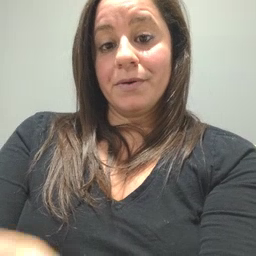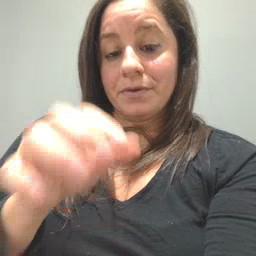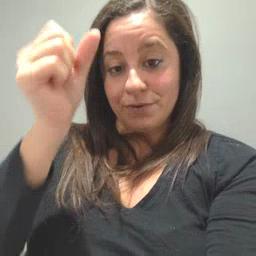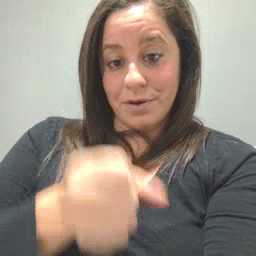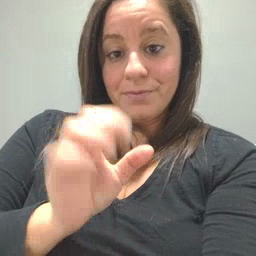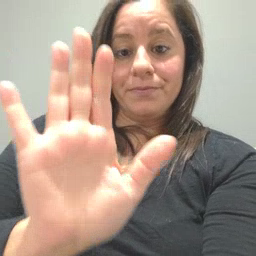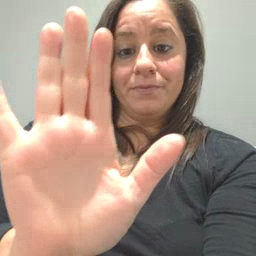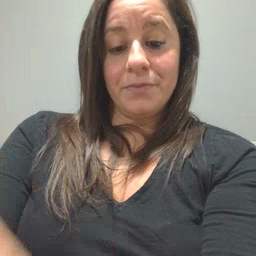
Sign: mitten